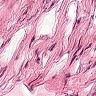
Metastatic tissue present: no